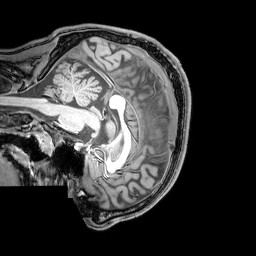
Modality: T1w
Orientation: sagittal
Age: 21
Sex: male
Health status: healthy
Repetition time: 0.081 s
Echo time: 0.037 s